Interaction volume radius: 10 \u00c5
Interaction volume height: 20 \u00c5
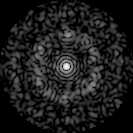
Disorder parameter: 0.8031